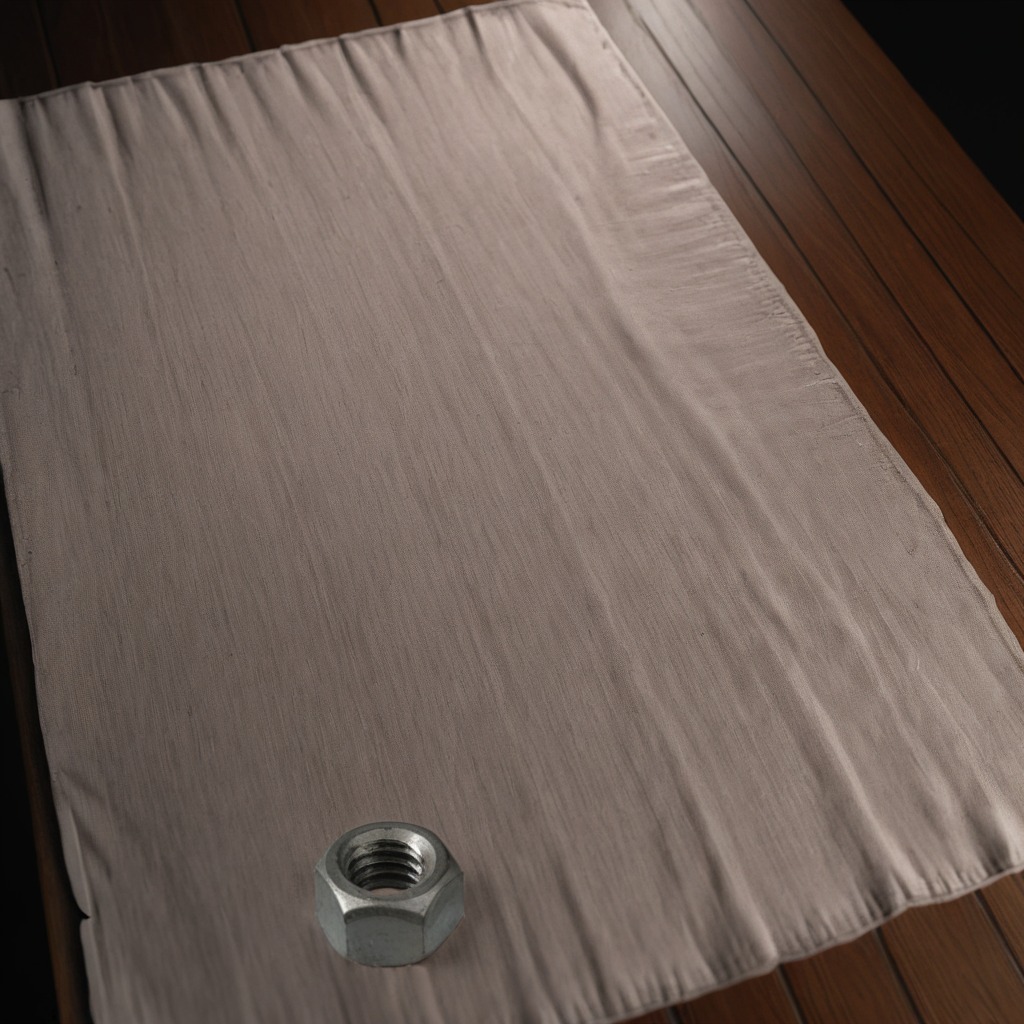
A metal nut is lying on the wooden table.